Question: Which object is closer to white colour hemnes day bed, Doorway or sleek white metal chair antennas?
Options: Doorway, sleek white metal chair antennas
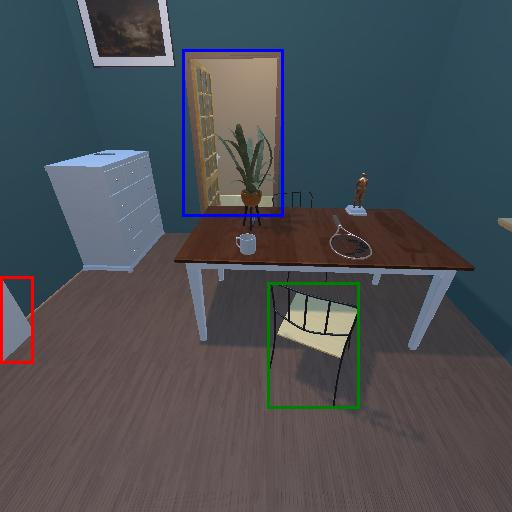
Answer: Doorway